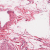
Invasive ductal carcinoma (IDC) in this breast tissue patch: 0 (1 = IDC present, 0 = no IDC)